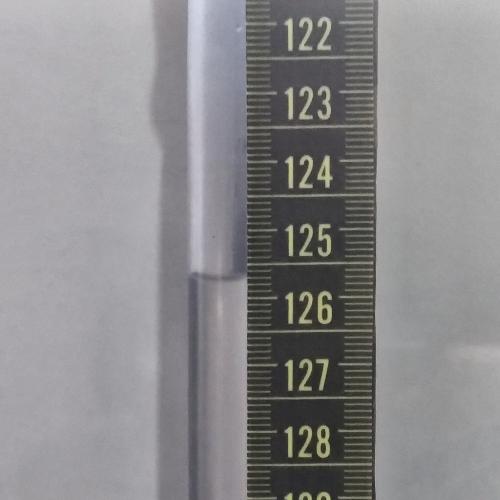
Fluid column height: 125.7 cm